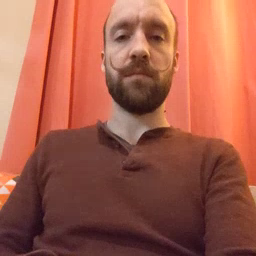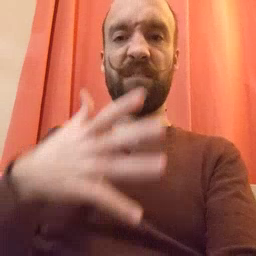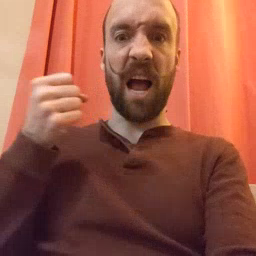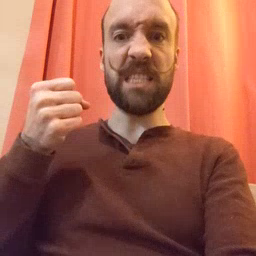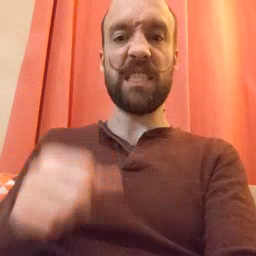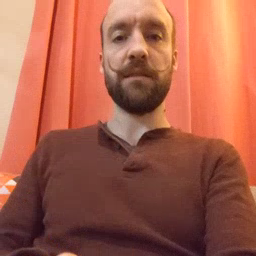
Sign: fast